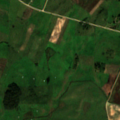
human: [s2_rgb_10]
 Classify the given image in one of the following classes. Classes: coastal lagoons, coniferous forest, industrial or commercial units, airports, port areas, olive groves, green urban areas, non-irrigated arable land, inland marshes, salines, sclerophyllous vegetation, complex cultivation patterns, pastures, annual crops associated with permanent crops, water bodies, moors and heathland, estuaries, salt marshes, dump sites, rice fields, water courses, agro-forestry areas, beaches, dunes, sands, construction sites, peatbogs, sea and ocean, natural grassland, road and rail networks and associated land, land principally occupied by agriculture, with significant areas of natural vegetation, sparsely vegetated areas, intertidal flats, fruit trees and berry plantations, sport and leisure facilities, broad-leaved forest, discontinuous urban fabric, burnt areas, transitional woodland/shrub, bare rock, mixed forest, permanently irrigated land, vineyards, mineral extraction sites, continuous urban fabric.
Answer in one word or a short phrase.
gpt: industrial or commercial units, non-irrigated arable land, pastures, complex cultivation patterns, land principally occupied by agriculture, with significant areas of natural vegetation